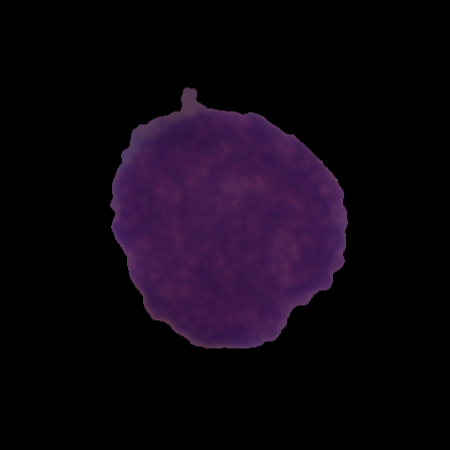
Label: cancer